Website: home-depot
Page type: delivery-shipping
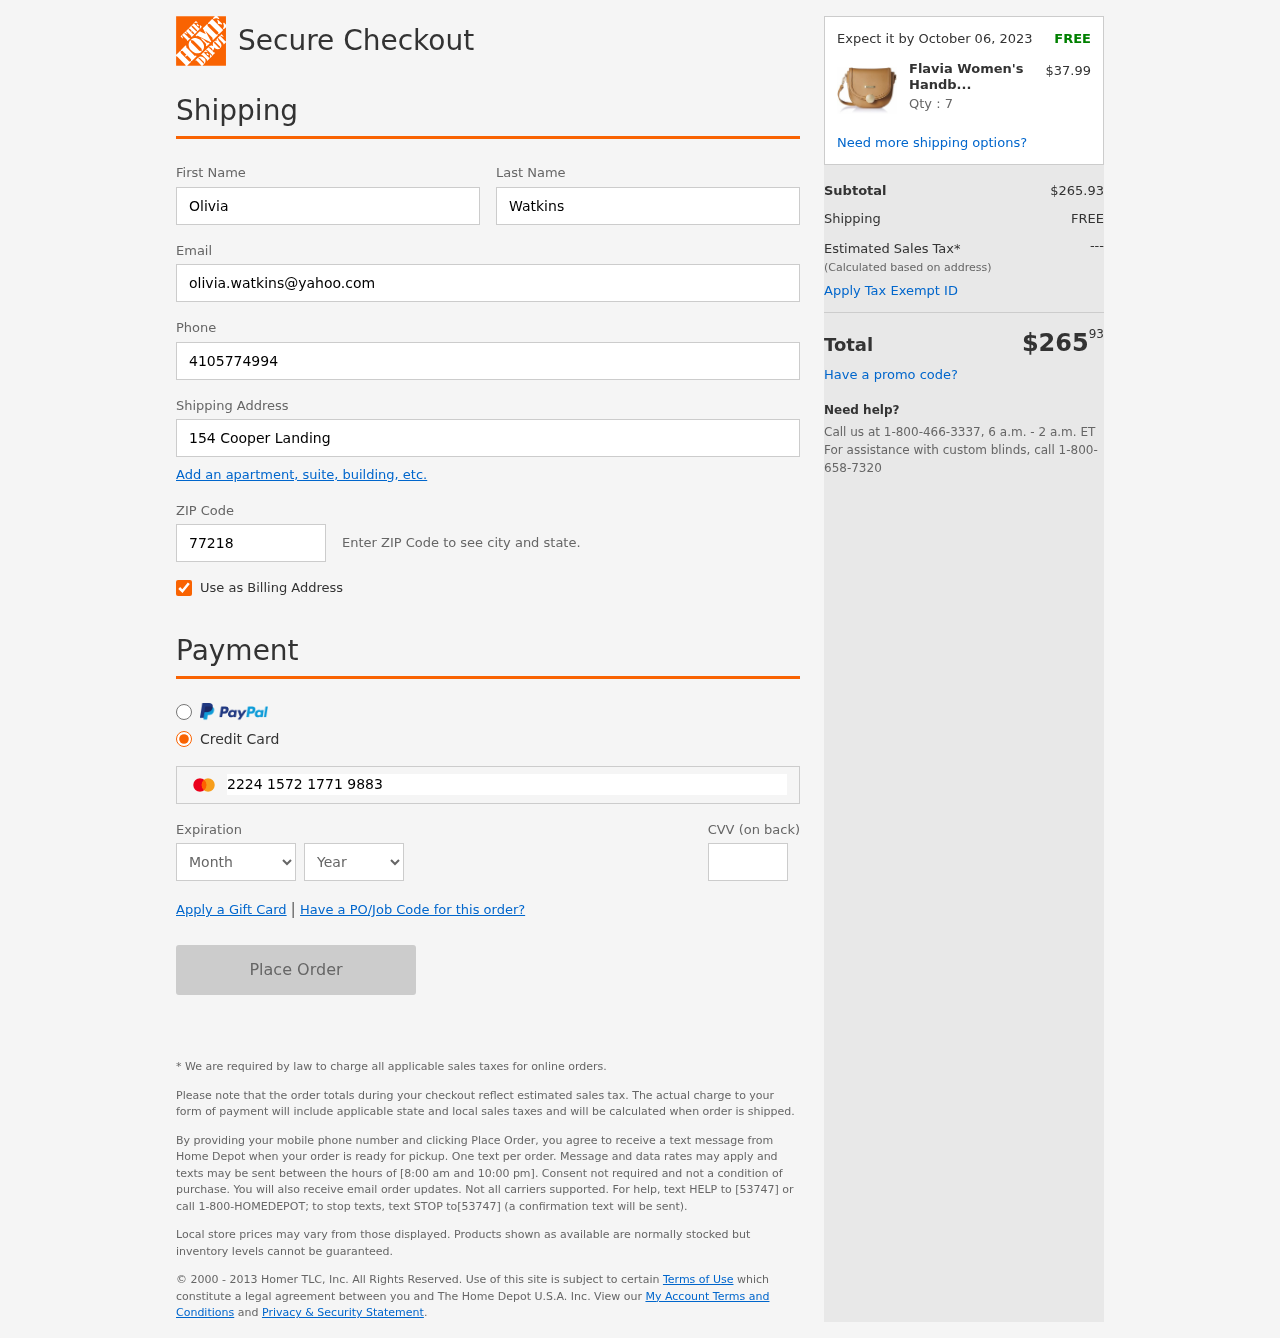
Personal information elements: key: PII_CARD_CVV
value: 751
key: PII_CARD_EXPIRY_MONTH
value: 01
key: PII_CARD_EXPIRY_YEAR
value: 27
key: PII_CARD_NUMBER
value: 2224 1572 1771 9883
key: PII_EMAIL
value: olivia.watkins@yahoo.com
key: PII_FIRSTNAME
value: Olivia
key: PII_LASTNAME
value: Watkins
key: PII_PHONE
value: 4105774994
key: PII_POSTCODE
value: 77218
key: PII_STREET
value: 154 Cooper Landing
Product elements: key: PRODUCT1_NAME
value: Flavia Women's Handbag (Khaki)
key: PRODUCT1_PRICE
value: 37.99
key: PRODUCT1_QUANTITY
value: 7
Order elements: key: ORDER_DELIVERY_DATE
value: Expect it by October 06, 2023
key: ORDER_SUBTOTAL
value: $265.93
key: ORDER_SHIPPING_COST
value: FREE
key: ORDER_TOTAL
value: $26593